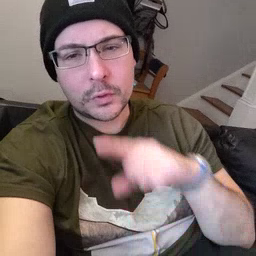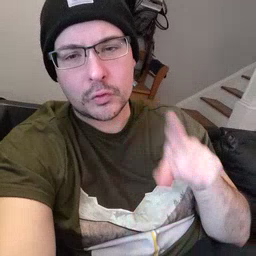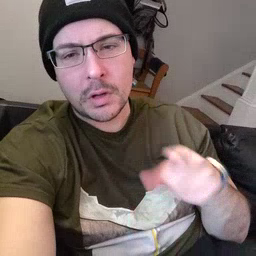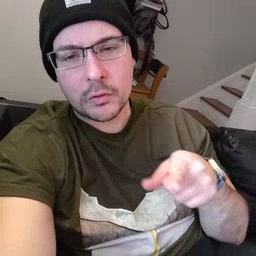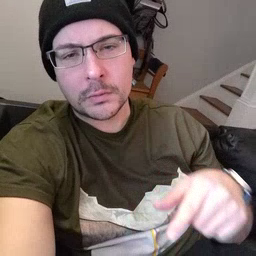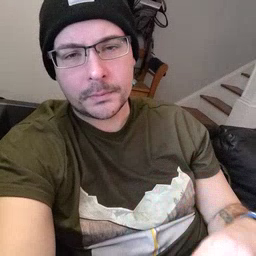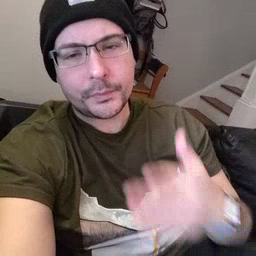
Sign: dryer